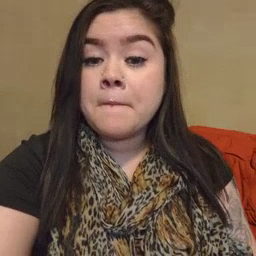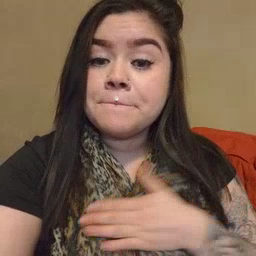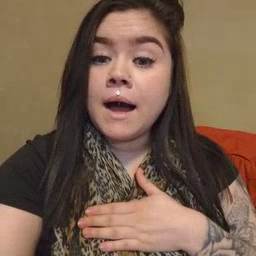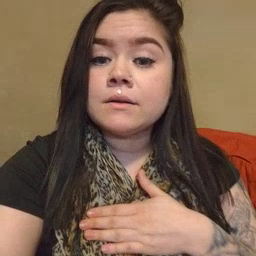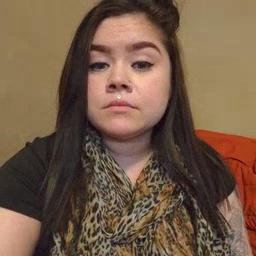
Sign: minemy